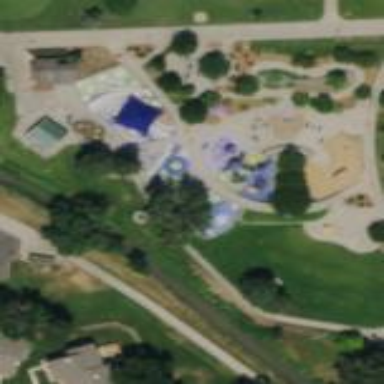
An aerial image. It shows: Playground area for leisure land.